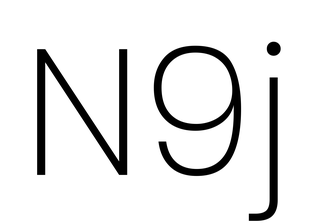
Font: Poppins-ExtraLight